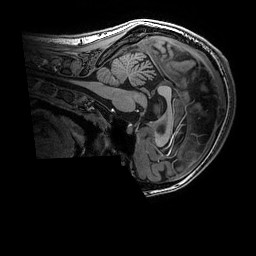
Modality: T1w
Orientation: sagittal
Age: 18
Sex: female
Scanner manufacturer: ge
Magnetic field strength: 3 T
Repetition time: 0.007 s
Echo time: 0.00342 s